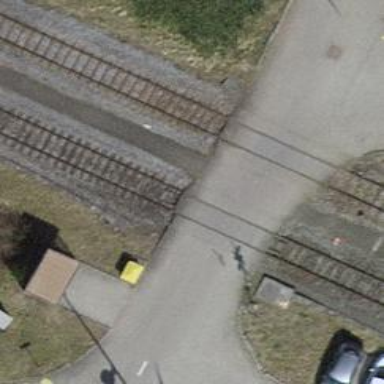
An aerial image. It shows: Level crossing along the railway.